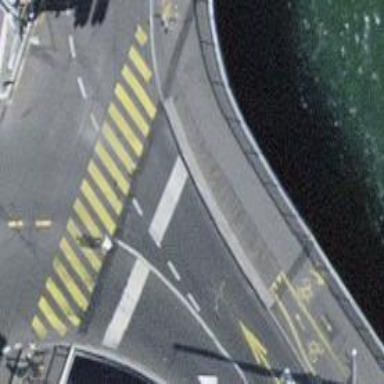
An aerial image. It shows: Road with traffic signals.